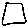
Label: square